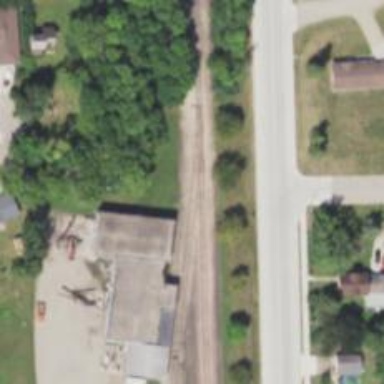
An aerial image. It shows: Railway siding for service.